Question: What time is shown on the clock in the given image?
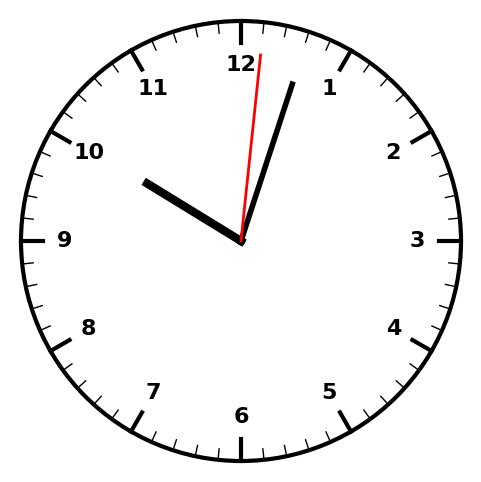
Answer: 10:03:01